Interaction volume radius: 5 \u00c5
Interaction volume height: 25 \u00c5
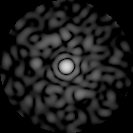
Disorder parameter: 0.8528